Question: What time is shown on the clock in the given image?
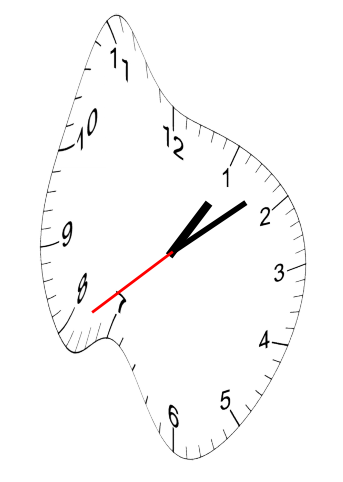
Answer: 01:08:39